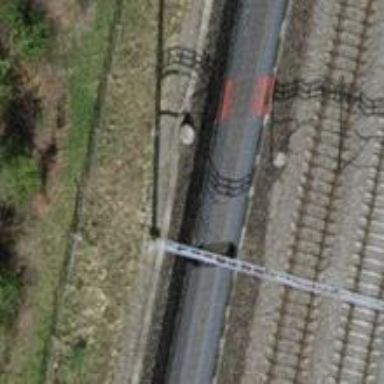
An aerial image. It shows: Power pole.